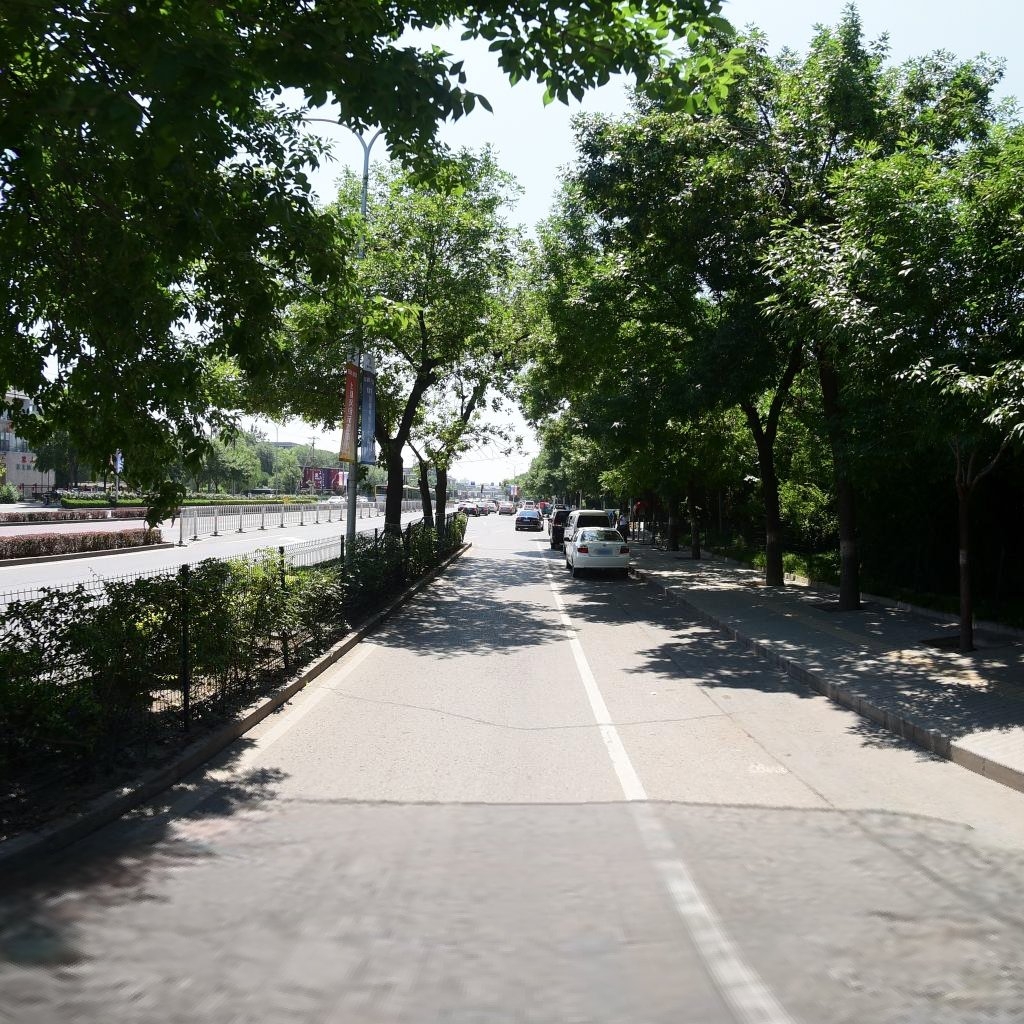
Region: Haidian
Road damage annotations: longitudinal crack, transverse crack